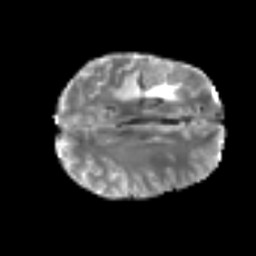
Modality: T2w
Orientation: axial
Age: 55
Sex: male
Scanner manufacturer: siemens
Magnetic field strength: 3 T
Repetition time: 6.1 s
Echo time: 0.101 s